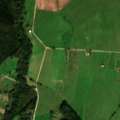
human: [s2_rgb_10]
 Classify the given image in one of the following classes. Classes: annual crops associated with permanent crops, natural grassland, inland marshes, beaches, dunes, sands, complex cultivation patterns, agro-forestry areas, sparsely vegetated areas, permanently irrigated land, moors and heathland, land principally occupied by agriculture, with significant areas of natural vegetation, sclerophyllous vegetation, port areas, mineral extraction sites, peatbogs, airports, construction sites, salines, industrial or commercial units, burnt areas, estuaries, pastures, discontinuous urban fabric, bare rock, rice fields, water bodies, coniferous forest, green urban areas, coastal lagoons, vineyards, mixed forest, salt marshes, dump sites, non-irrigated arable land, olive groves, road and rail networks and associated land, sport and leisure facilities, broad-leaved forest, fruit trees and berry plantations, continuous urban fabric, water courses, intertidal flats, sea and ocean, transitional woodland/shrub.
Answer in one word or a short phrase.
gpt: non-irrigated arable land, pastures, land principally occupied by agriculture, with significant areas of natural vegetation, mixed forest, transitional woodland/shrub